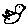
Label: bird